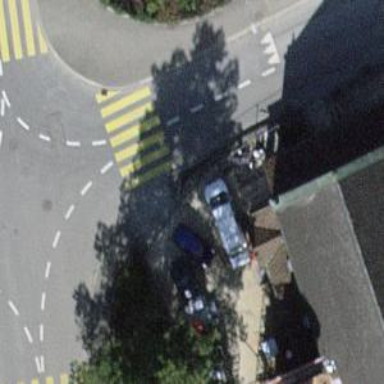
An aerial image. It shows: Marked road crossing.